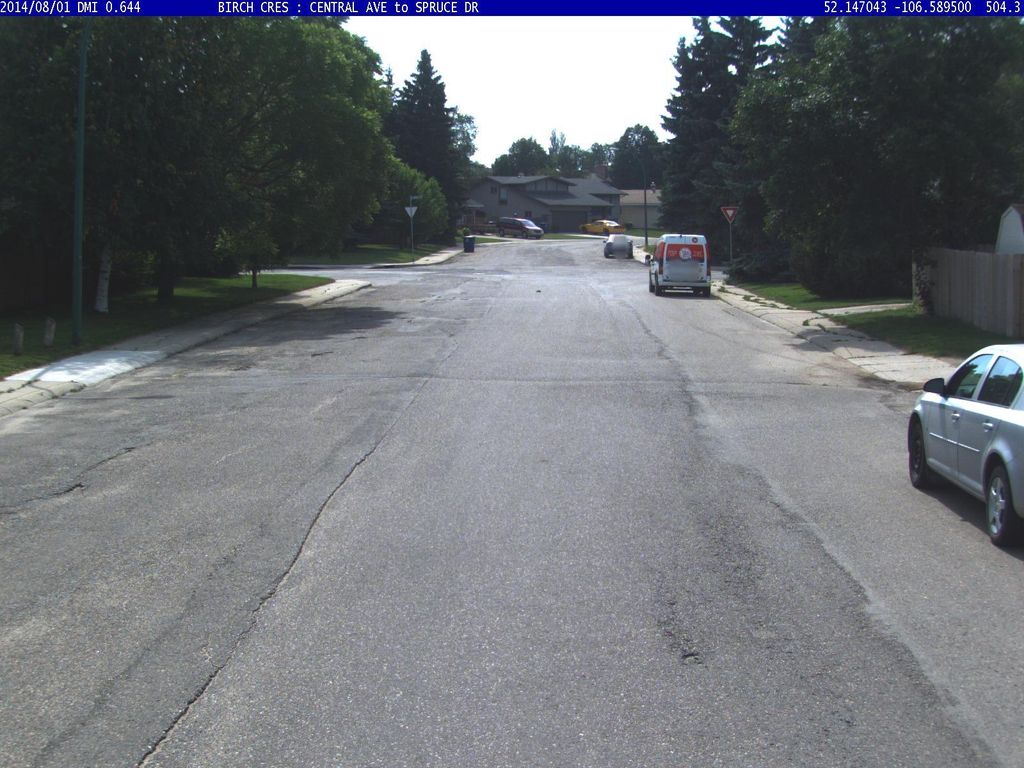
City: saskatoon